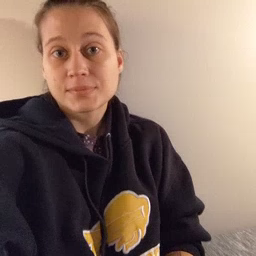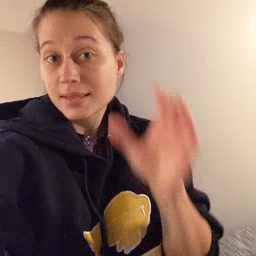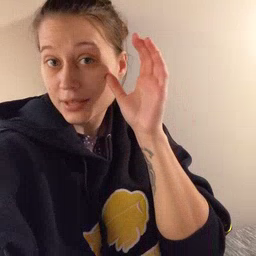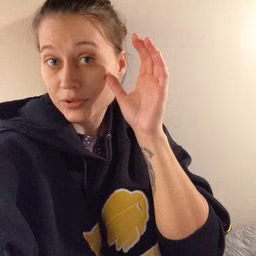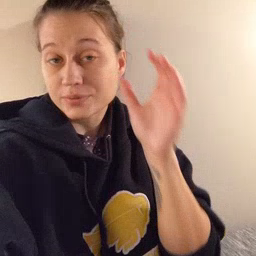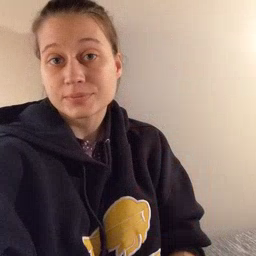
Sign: hear